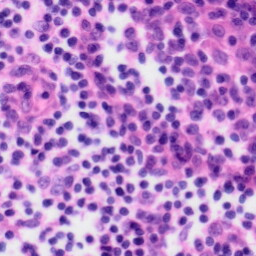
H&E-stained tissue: Tonsil